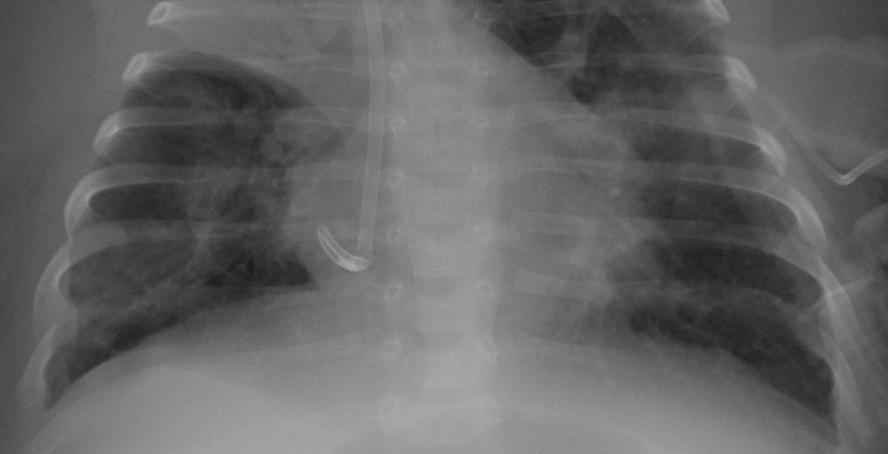
Diagnosis: PNEUMONIA